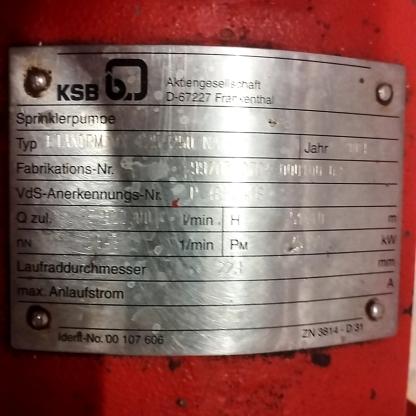
Klasa: tabliczka-znamionowa